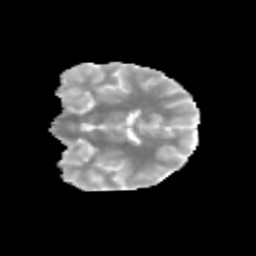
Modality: MD
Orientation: coronal
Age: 12
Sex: female
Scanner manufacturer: siemens
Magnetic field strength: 3 T
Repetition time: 3.8 s
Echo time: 0.07 s